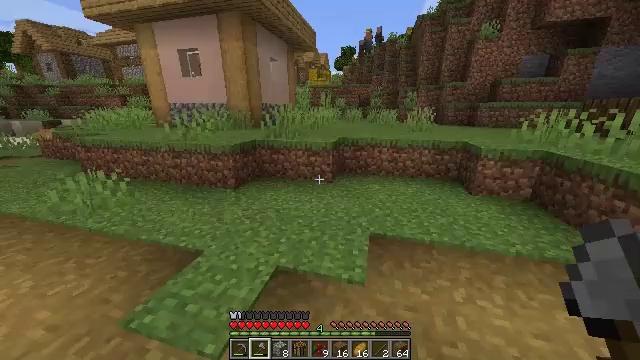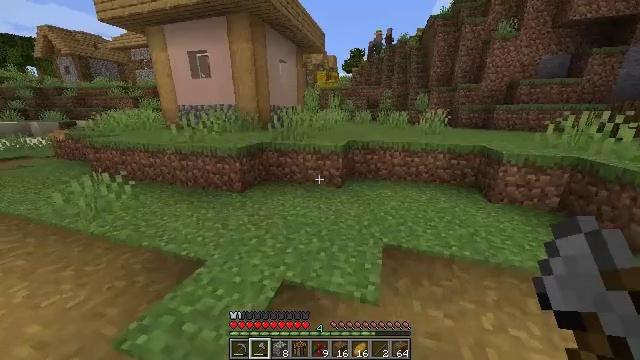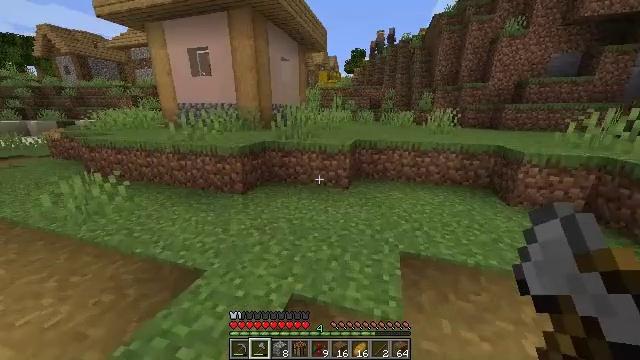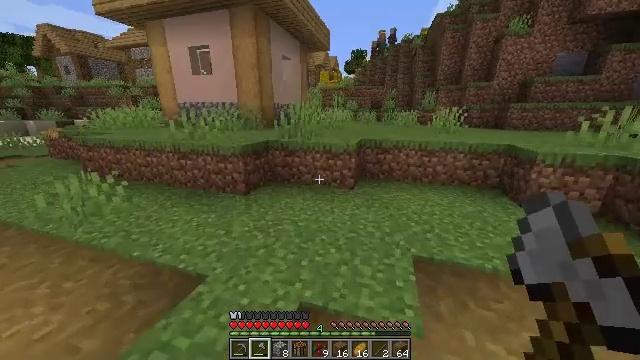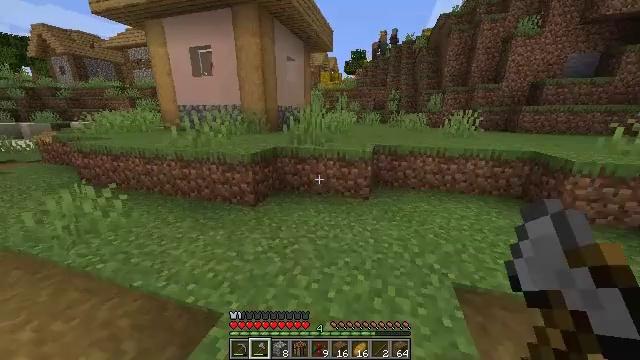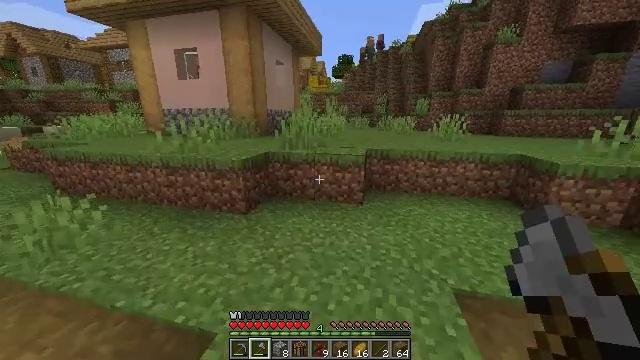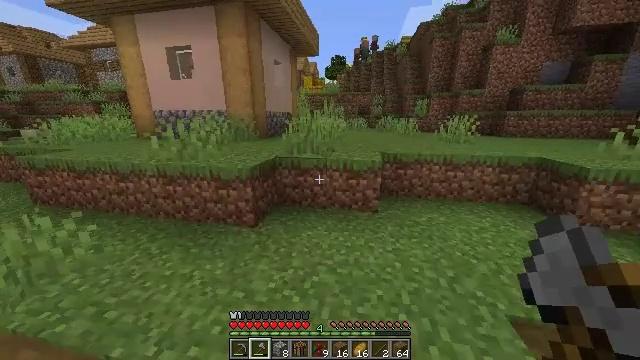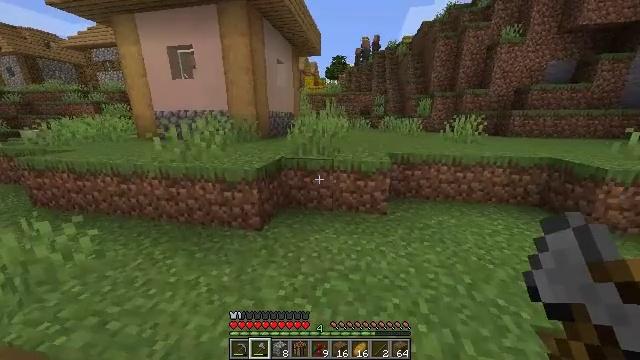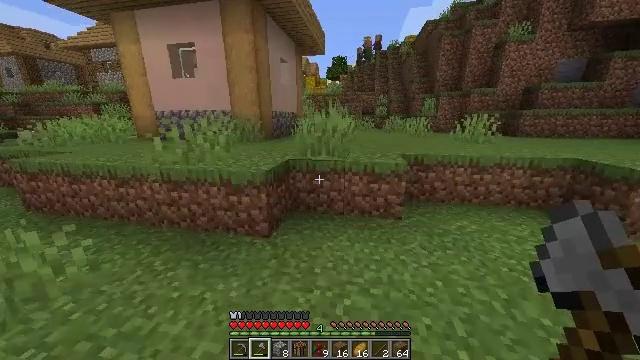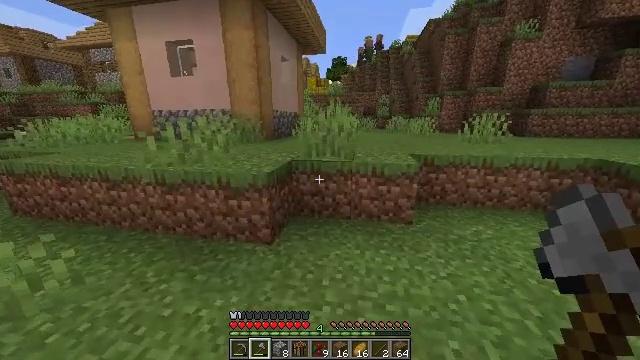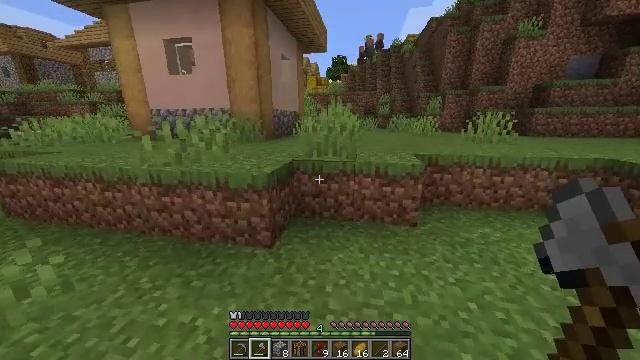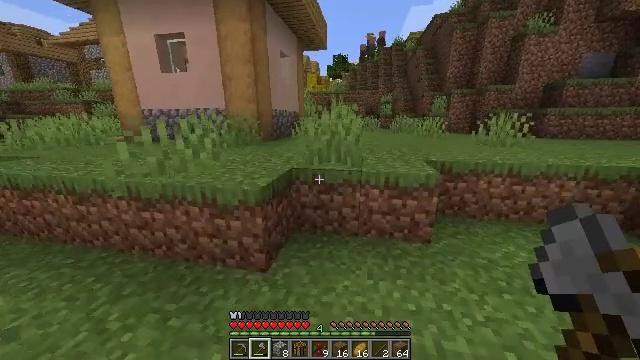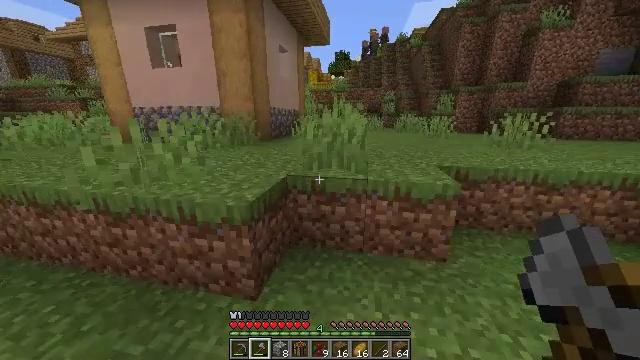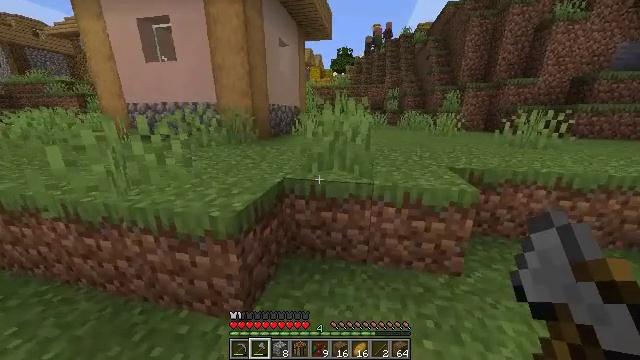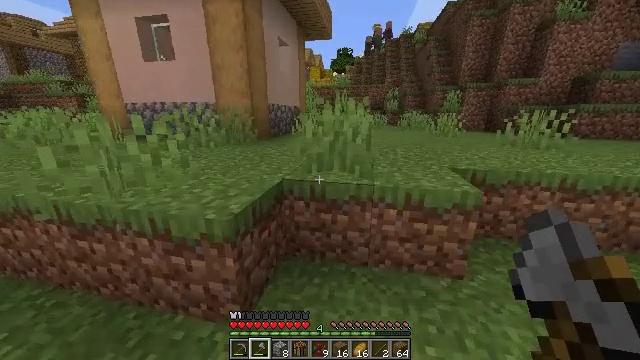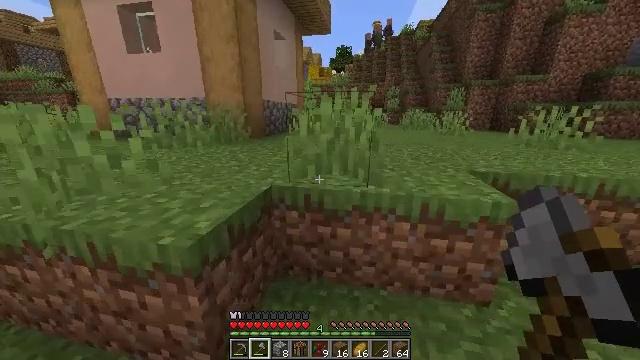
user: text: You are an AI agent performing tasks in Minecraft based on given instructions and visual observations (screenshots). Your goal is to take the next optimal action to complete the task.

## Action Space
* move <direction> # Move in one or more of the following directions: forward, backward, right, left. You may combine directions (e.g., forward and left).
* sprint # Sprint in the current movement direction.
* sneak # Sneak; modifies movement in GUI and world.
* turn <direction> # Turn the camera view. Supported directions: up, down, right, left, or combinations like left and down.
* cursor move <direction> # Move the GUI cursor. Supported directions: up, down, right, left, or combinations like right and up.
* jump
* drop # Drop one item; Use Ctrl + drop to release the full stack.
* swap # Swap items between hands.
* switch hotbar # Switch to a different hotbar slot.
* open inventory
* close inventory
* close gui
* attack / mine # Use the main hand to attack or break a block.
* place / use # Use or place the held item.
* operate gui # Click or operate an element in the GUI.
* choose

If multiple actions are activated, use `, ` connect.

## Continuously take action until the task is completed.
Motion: motion action
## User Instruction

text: Harvest hay blocks from the village.
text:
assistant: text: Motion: move forward and move left, sprint, turn left
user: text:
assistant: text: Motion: move forward and move left, sprint
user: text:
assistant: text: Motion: move forward and move left, sprint
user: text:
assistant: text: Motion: move forward and move left, sprint
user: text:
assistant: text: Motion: move forward and move left, turn right
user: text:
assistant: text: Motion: move forward and move left, turn right
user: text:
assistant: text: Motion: move forward and move left
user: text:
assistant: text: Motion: move forward
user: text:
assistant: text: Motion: move forward
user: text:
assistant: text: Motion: move forward
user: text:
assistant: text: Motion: move forward
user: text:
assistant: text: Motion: move forward
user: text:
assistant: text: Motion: move forward
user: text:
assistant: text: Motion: move forward
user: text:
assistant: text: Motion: move forward
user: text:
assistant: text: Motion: move forward, turn right
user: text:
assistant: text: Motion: move forward, turn right
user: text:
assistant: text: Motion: move forward, turn right
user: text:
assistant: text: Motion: move forward
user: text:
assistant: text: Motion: move forward
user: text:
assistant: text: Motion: move forward, jump
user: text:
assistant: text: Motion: move forward, jump
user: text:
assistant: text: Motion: move forward, jump
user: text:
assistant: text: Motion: move forward
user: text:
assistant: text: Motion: move forward
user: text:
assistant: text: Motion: move forward
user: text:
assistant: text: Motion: move forward
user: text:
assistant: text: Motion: move forward
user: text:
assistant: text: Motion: move forward
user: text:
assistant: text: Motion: move forward